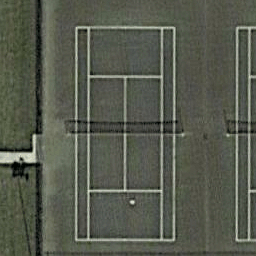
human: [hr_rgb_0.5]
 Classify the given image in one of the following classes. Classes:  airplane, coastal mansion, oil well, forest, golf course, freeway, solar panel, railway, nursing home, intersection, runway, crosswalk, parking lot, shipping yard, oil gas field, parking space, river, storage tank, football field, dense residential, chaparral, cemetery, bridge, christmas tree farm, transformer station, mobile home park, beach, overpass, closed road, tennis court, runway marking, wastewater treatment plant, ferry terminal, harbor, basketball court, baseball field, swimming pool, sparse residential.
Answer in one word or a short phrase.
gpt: tennis court